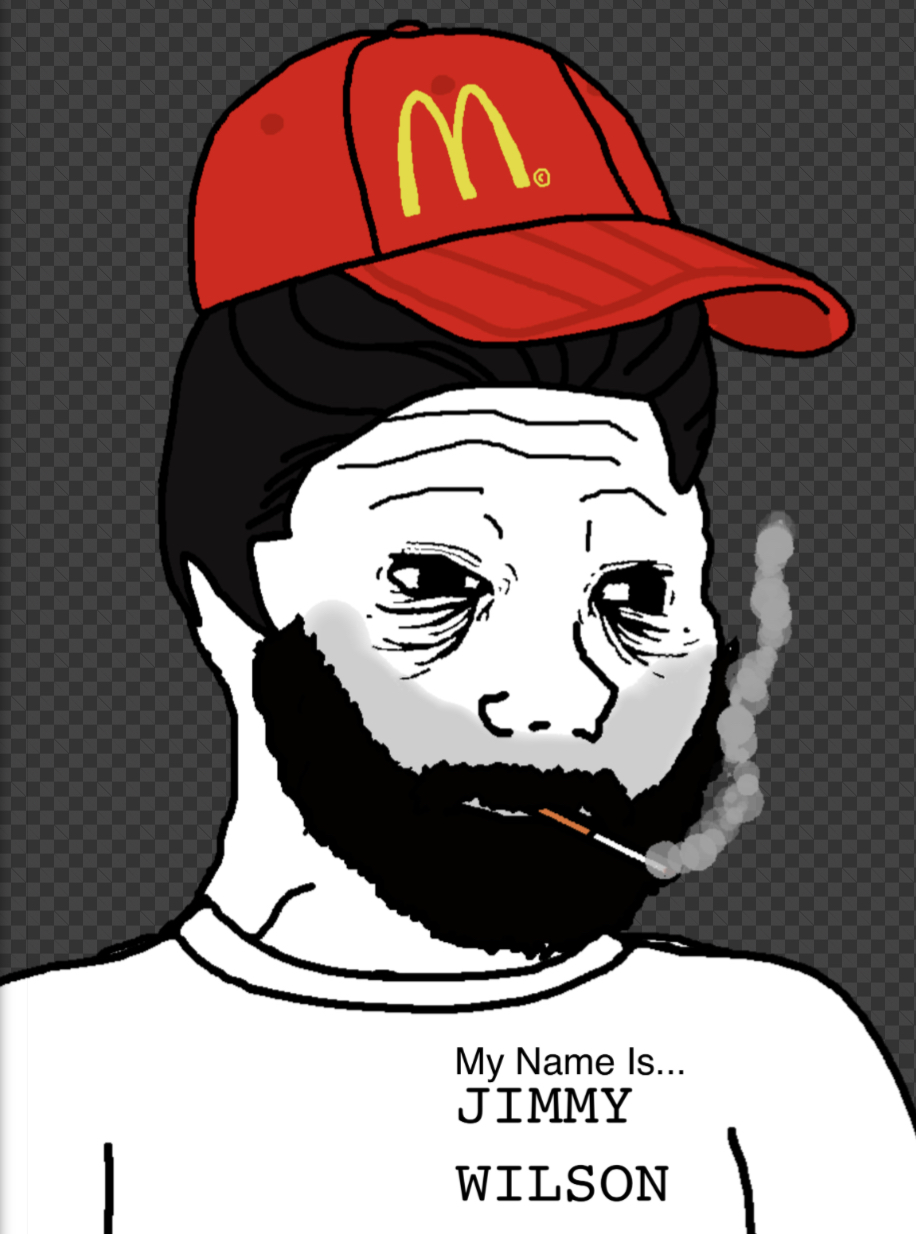
Label: 5_Wojak_with_Background